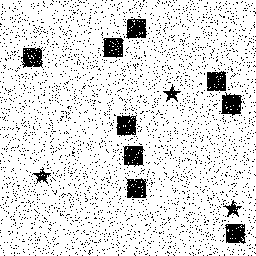
Squares: 9
Triangles: 0
Stars: 3
Total shapes: 12